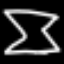
Label: hourglass